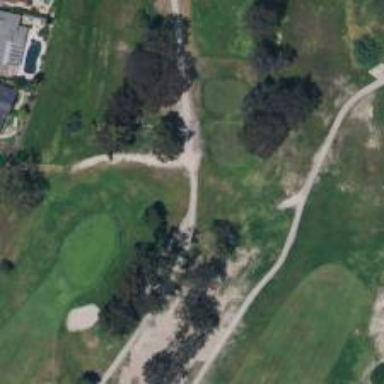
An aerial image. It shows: Footway that serves as golf cart path.